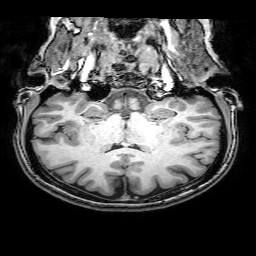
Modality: T1w
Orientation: sagittal
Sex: female
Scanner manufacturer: philips
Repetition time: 0.008123 s
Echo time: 0.00372 s